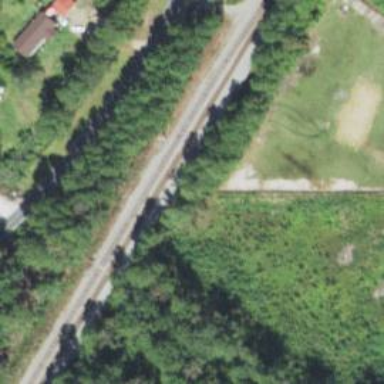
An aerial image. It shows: Railway signal.